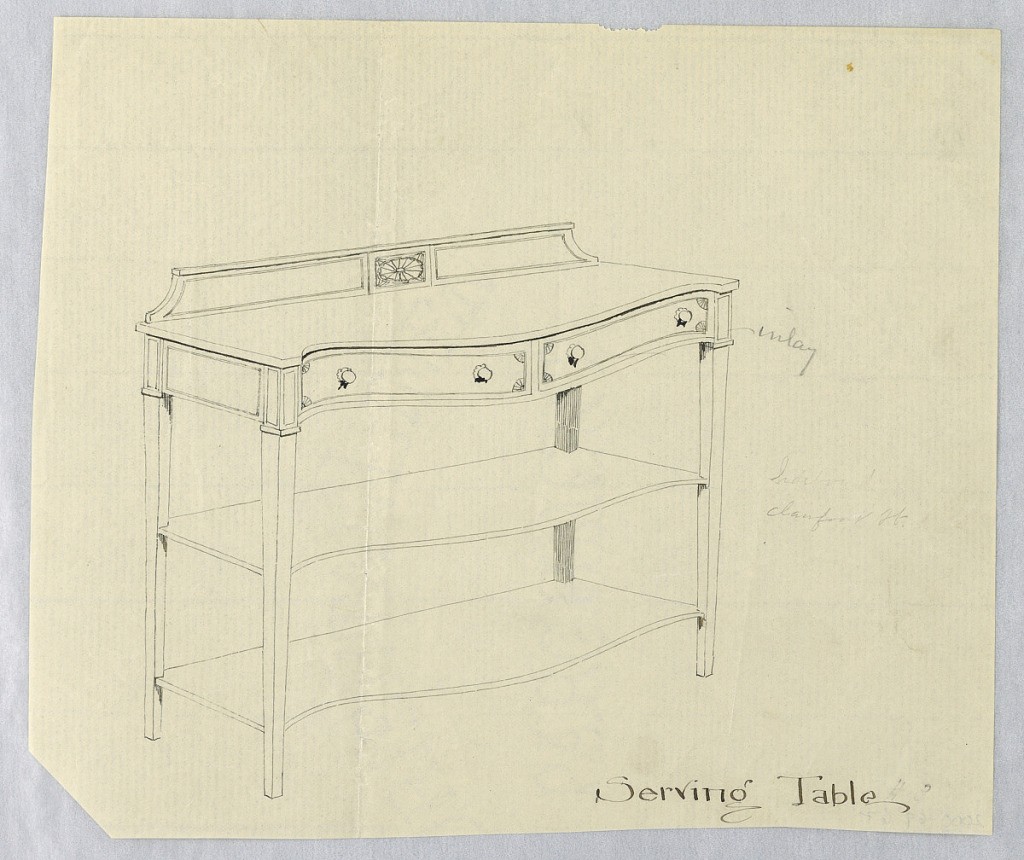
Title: Design for Serving Table with Convex Front
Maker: A.N. Davenport Co.
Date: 1900–05
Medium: Pen and black ink on thin cream paper
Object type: Drawing
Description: Oblong  top with convex front having 2 drawers and raised on 4 straight tapering legs; 2 conforming shelves attach below; low backsplash with horizontal patera medallion center.